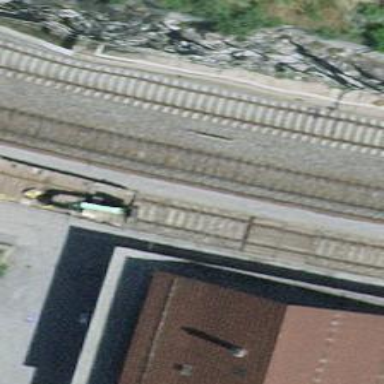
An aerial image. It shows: Railway stop with public transport stop position.